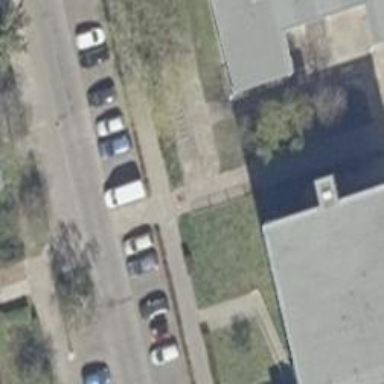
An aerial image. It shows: Concrete footway.